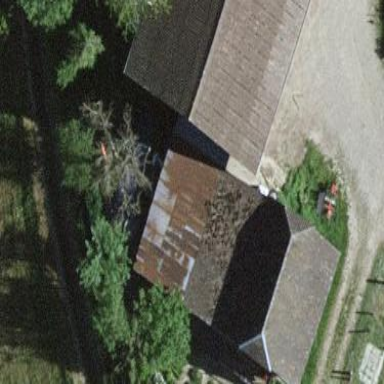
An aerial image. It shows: Rural barn.